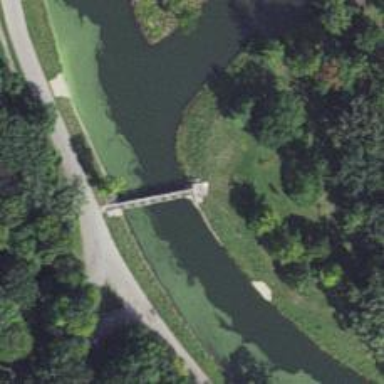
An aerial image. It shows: Bridge.